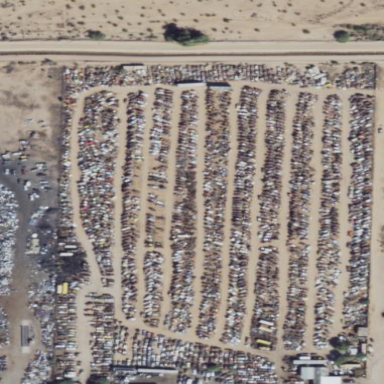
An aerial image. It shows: Industrial area designated as scrap yard.